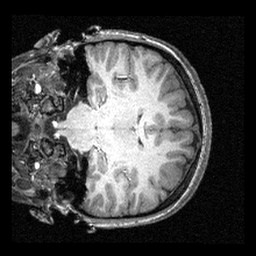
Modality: T1w
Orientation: coronal
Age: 18
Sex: female